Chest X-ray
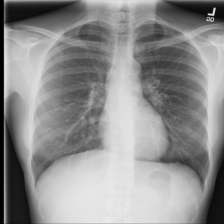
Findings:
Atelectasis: negative
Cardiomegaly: negative
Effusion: negative
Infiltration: negative
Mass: negative
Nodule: negative
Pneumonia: negative
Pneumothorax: negative
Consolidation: negative
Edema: negative
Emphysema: negative
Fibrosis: negative
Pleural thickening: negative
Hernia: negative